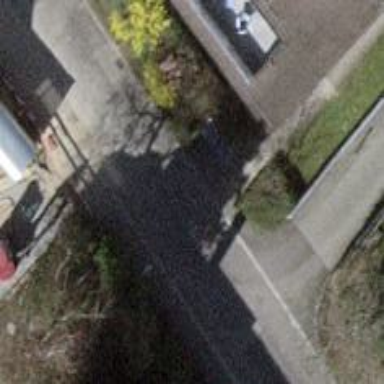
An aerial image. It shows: Unmarked crossing on footway paved with paving stones.